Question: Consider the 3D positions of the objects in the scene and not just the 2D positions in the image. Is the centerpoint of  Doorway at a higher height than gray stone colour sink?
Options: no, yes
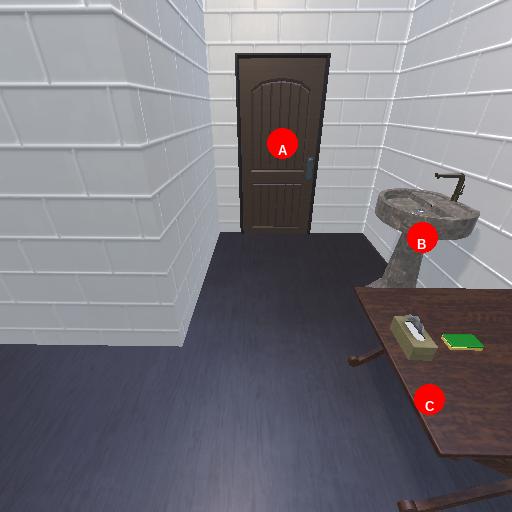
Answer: no